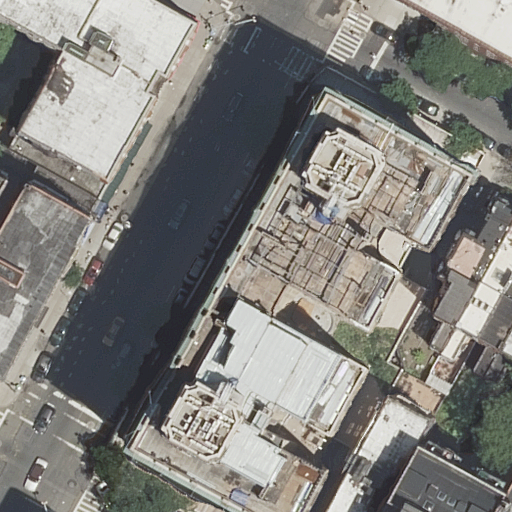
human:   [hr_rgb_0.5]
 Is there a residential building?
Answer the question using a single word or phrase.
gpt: yes

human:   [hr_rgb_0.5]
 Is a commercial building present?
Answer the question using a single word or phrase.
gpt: no

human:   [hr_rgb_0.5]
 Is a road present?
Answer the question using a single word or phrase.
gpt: yes

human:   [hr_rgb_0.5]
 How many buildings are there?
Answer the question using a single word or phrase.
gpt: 14

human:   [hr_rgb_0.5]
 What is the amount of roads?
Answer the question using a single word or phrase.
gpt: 3

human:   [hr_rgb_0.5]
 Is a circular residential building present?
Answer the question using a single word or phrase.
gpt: no

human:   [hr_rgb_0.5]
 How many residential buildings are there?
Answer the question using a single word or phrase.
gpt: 14

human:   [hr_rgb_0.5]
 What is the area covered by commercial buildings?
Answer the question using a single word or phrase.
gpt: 0m2

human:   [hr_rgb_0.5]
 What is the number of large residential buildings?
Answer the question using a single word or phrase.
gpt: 2

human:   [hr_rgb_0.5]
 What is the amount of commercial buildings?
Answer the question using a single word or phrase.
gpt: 0

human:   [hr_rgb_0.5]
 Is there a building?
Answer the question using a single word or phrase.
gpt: yes

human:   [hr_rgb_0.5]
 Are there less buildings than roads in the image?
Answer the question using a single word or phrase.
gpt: no

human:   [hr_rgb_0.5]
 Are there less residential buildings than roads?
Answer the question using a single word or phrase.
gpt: no

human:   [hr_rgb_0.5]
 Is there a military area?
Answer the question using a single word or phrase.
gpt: no

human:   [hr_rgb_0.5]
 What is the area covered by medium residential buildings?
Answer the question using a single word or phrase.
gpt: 1340m2

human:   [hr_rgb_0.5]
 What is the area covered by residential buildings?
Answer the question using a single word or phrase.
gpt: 3562m2

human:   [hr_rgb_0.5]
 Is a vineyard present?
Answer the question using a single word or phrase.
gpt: no

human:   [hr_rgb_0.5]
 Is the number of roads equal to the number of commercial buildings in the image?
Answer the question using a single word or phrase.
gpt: no

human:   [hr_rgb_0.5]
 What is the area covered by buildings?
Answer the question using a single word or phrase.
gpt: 3562m2

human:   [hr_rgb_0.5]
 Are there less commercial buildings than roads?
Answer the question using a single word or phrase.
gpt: yes

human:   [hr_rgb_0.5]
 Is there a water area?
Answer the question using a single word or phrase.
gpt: no

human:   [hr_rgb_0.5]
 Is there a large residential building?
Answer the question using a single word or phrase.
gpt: yes

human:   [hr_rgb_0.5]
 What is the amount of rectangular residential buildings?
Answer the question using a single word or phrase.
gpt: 10

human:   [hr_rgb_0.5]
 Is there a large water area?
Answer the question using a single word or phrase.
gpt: no

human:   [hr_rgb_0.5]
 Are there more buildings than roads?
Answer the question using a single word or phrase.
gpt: yes

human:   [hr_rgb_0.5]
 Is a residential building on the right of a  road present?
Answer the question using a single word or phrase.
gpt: yes

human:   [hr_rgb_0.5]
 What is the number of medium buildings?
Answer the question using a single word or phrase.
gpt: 6

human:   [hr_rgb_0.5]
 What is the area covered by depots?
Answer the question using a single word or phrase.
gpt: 0m2

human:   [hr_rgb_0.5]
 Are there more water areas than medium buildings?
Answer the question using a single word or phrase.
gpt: no

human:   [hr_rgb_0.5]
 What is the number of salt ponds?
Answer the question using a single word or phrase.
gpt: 0

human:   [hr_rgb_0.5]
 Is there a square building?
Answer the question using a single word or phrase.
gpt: no

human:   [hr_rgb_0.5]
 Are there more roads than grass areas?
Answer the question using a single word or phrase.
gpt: yes

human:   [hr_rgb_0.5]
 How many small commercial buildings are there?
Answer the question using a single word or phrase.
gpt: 0

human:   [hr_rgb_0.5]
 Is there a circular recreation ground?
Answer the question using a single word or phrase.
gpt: no

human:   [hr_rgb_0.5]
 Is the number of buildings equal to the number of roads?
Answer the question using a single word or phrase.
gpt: no

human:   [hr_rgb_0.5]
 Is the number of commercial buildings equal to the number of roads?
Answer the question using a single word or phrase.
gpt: no

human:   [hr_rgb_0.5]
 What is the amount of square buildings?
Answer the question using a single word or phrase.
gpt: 0

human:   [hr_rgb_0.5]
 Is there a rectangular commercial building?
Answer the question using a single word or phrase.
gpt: no

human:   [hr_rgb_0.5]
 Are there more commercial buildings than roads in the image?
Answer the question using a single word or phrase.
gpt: no

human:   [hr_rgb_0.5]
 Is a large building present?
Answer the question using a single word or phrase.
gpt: yes

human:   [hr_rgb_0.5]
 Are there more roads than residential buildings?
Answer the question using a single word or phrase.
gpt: no

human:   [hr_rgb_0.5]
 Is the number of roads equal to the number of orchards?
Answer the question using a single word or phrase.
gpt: no

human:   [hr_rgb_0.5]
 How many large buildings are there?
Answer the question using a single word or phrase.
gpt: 2

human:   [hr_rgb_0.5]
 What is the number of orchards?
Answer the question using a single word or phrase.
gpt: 0

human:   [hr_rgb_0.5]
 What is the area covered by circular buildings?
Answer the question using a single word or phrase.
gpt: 0m2

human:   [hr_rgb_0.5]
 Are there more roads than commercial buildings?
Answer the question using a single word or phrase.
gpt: yes

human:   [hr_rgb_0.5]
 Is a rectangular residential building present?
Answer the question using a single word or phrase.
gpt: yes

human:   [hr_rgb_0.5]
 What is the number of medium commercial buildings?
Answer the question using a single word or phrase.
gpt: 0

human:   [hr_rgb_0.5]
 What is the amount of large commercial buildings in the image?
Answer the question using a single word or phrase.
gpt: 0

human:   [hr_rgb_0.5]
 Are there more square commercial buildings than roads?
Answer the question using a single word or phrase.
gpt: no

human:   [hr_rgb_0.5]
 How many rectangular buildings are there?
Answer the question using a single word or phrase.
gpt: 10

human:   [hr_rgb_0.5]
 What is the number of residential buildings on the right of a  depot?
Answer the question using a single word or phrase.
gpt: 0

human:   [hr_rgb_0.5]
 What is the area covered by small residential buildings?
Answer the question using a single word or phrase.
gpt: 291m2

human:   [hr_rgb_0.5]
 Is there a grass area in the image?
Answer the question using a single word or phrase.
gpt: no

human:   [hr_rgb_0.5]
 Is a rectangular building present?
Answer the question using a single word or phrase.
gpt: yes

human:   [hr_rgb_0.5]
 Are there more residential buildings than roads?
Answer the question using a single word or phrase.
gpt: yes

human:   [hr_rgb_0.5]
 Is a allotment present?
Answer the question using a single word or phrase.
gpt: no

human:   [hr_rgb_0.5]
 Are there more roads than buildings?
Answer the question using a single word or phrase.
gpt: no

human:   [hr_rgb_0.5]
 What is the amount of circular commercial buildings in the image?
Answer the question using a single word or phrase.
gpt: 0

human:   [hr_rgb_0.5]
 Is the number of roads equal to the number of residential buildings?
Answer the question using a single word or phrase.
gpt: no

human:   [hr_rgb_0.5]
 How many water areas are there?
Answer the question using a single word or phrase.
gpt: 0

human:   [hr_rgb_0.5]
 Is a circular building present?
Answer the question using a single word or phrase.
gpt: no

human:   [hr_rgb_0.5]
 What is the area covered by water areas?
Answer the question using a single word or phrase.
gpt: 0m2

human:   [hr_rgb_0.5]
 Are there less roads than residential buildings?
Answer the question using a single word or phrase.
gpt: yes